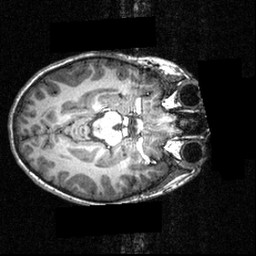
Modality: T1w
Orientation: axial
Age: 12
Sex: female
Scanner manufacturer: siemens
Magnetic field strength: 3.951 T
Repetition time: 1.5 s
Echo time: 0.00335 s